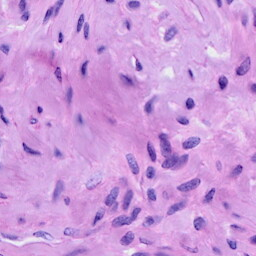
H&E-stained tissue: Cervix